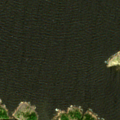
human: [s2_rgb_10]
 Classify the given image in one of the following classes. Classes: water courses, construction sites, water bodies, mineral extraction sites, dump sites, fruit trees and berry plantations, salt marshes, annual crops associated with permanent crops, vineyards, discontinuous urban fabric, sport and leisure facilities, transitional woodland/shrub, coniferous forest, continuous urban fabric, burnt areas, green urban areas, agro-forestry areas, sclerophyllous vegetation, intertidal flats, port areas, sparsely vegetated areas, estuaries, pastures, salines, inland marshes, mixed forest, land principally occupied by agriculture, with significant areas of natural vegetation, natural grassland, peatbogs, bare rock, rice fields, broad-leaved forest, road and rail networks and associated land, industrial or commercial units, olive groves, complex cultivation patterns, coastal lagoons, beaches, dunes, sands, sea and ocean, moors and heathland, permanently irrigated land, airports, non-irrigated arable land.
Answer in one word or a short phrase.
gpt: sea and ocean